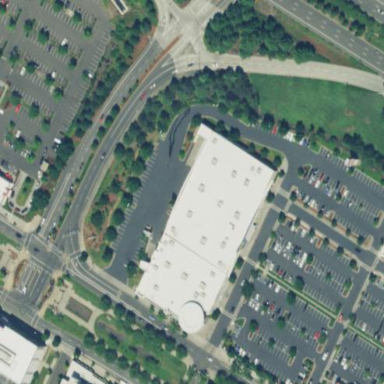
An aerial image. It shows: Building.